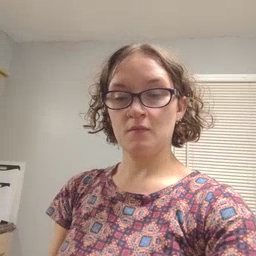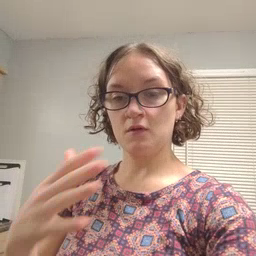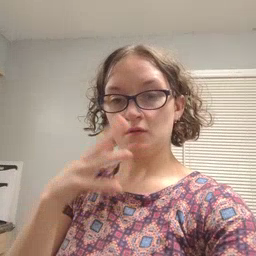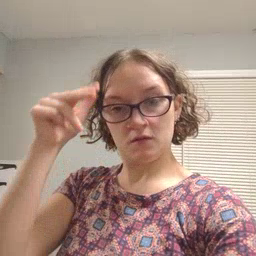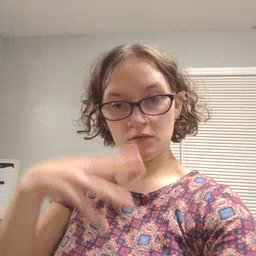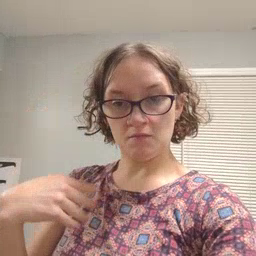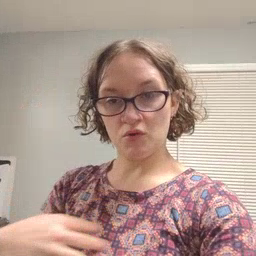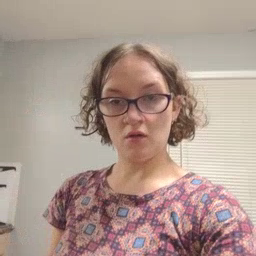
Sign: zebra